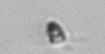
Label: Pyramimonas